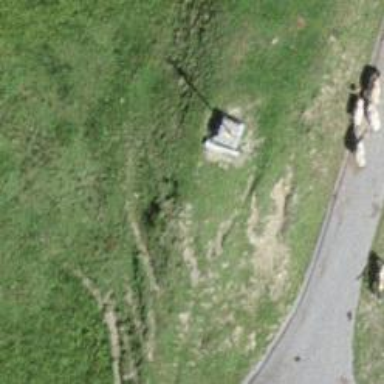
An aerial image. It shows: Historic wayside cross.